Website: lowes
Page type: payment
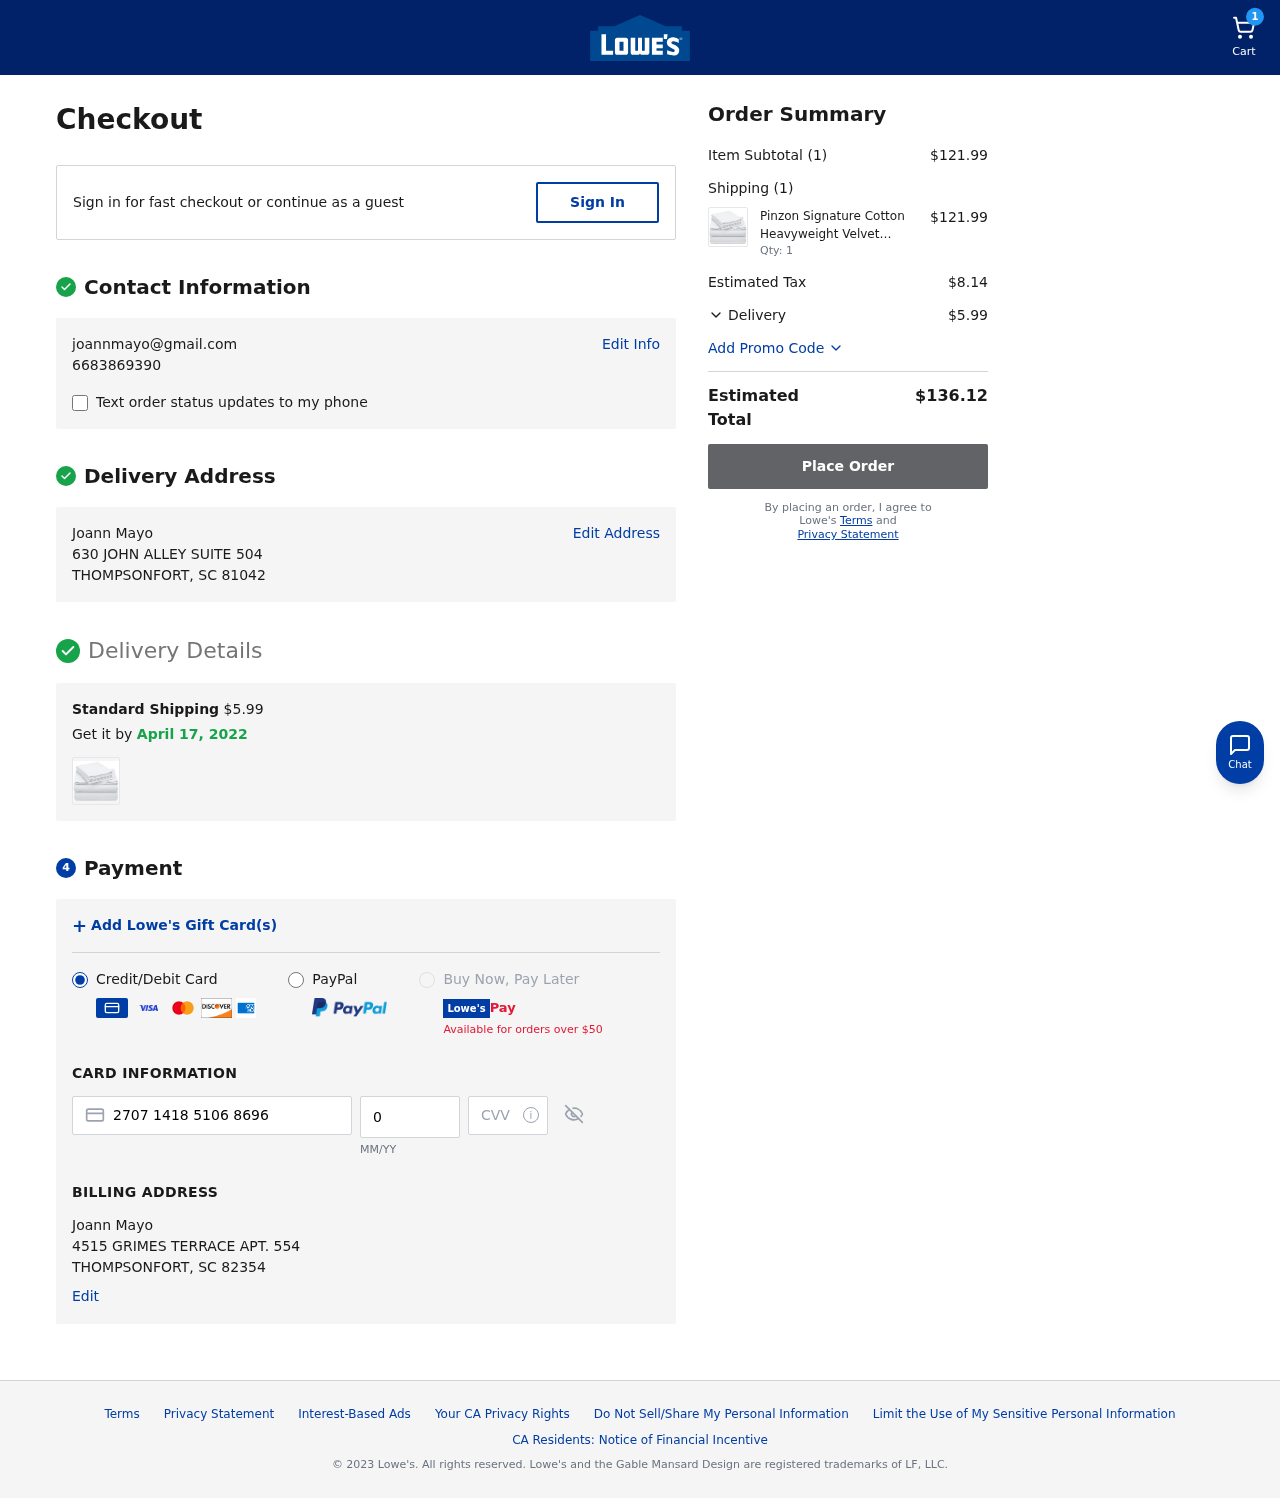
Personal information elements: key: PII_CARD_CVV
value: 016
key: PII_CARD_EXPIRY
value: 03/29
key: PII_CARD_NUMBER
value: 2707 1418 5106 8696
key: PII_CITY_STATE_ZIP2
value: THOMPSONFORT, SC 82354
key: PII_EMAIL
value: joannmayo@gmail.com
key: PII_FULLNAME
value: Joann Mayo
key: PII_FULLNAME2
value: Joann Mayo
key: PII_PHONE
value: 6683869390
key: PII_STREET
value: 630 JOHN ALLEY SUITE 504
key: PII_STREET2
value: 4515 GRIMES TERRACE APT. 554
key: PII_CITY_STATE_ZIP
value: THOMPSONFORT, SC 81042
Product elements: key: PRODUCT1_NAME
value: Pinzon Signature Cotton Heavyweight Velvet Flannel Sheet Set - King, White
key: PRODUCT1_PRICE
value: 121.99
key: PRODUCT1_QUANTITY
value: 1
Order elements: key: ORDER_NUM_ITEMS
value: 1
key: ORDER_SHIPPING_COST
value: $5.99
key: ORDER_DELIVERY_DATE
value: April 17, 2022
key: ORDER_SUBTOTAL
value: $121.99
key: ORDER_NUM_ITEMS2
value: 1
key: ORDER_TAX
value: $8.14
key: ORDER_SHIPPING_COST2
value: $5.99
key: ORDER_TOTAL
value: $136.12